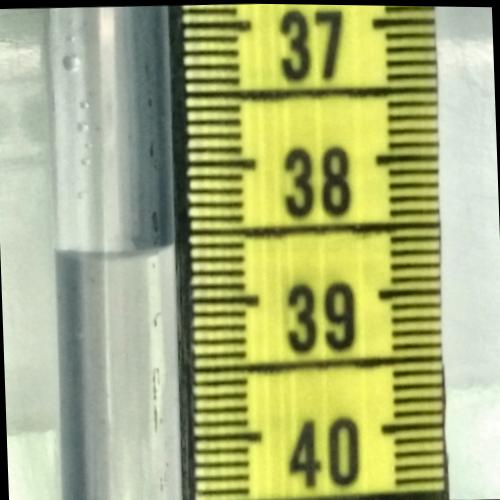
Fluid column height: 38.6 cm